Question: '''
public class Password extends Activity{
Button one, two, three, four, five, six, seven, eight, nine, zero, exit, okay;
EditText text;
@Override
protected void onCreate(Bundle savedInstanceState) {
super.onCreate(savedInstanceState);
setContentView(R.layout.pass);
one = (Button) findViewById(R.id.button);
two = (Button) findViewById(R.id.button2);
three = (Button) findViewById(R.id.button3);
four = (Button) findViewById(R.id.button4);
five = (Button) findViewById(R.id.button5);
six = (Button) findViewById(R.id.button6);
seven = (Button) findViewById(R.id.button7);
eight = (Button) findViewById(R.id.button8);
nine = (Button) findViewById(R.id.button9);
exit = (Button) findViewById(R.id.button10);
zero = (Button) findViewById(R.id.button11);
okay = (Button) findViewById(R.id.button12);
}
public void onClick(View v){
switch (v.getId()){
case R.id.button:text.setText("1");
break;
case R.id.button2:text.setText("1");
break;
case R.id.button3:text.setText("1");
break;
case R.id.button4:text.setText("1");
break;
case R.id.button5:text.setText("1");
break;
case R.id.button6:text.setText("1");
break;
case R.id.button7:text.setText("1");
break;
case R.id.button8:text.setText("1");
break;
case R.id.button9:text.setText("1");
break;
case R.id.button10:text.setText("1");
break;
case R.id.button11:text.setText("1");
break;
case R.id.button12:text.setText("1");
break;
}
}
}
'''

I have made the pic attached below. I want to create this activity. I read something about sharedPreferences but it is still confusing me. Could anyone tell me how to achieve this?
EDIT: Thanks a lot guys. I did some other thing. The switch case wasnt working so I added the code like
one.setOnClickListener(){.....}
to each button. It is working now.
Huge thanks to all of you. Never would have got ideas if I didnt post here.
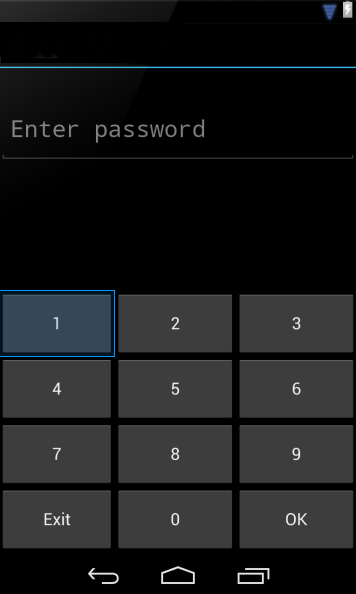
Answer: try this
'''
public void onClick(View v){
switch (v.getId()){
case R.id.button:text.setText(text.getText()+"1");
break;
case R.id.button2:text.setText(text.getText()+"2");
break;
case R.id.button3:text.setText(text.getText()+"3");
break;
case R.id.button4:text.setText(text.getText()+"4");
break;
case R.id.button5:text.setText(text.getText()+"5");
break;
case R.id.button6:text.setText(text.getText()+"6");
break;
case R.id.button7:text.setText(text.getText()+"7");
break;
case R.id.button8:text.setText(text.getText()+"8");
break;
case R.id.button9:text.setText(text.getText()+"9");
break;
case R.id.button10:text.setText("1");
break;
case R.id.button11:text.setText("1");
break;
case R.id.button12:text.setText("1");
break;
}
'''
and for other buttons place appropriate functions
for edittext
'''
android:inputType="number"
'''
or
'''
android:inputType="numberPassword"
'''
in your 'edittext' in xml file
and for 'SharedPreferences' refer to Waza_Be's answer